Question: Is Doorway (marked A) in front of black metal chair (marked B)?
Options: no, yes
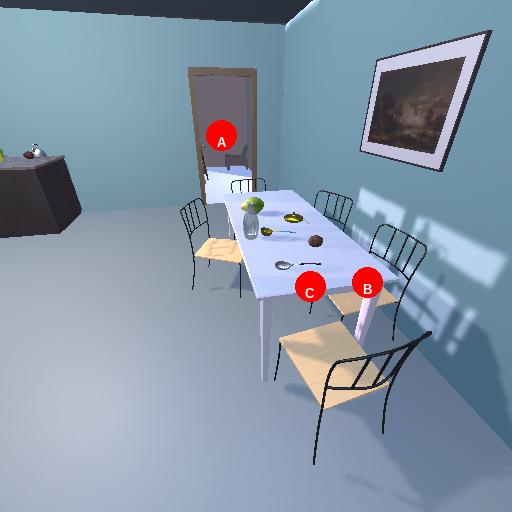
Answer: no